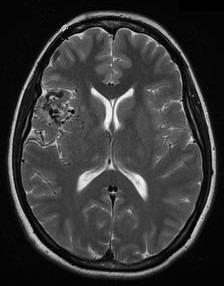
Label: notumor